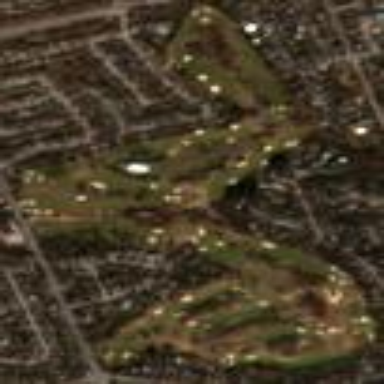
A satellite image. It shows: Golf course.